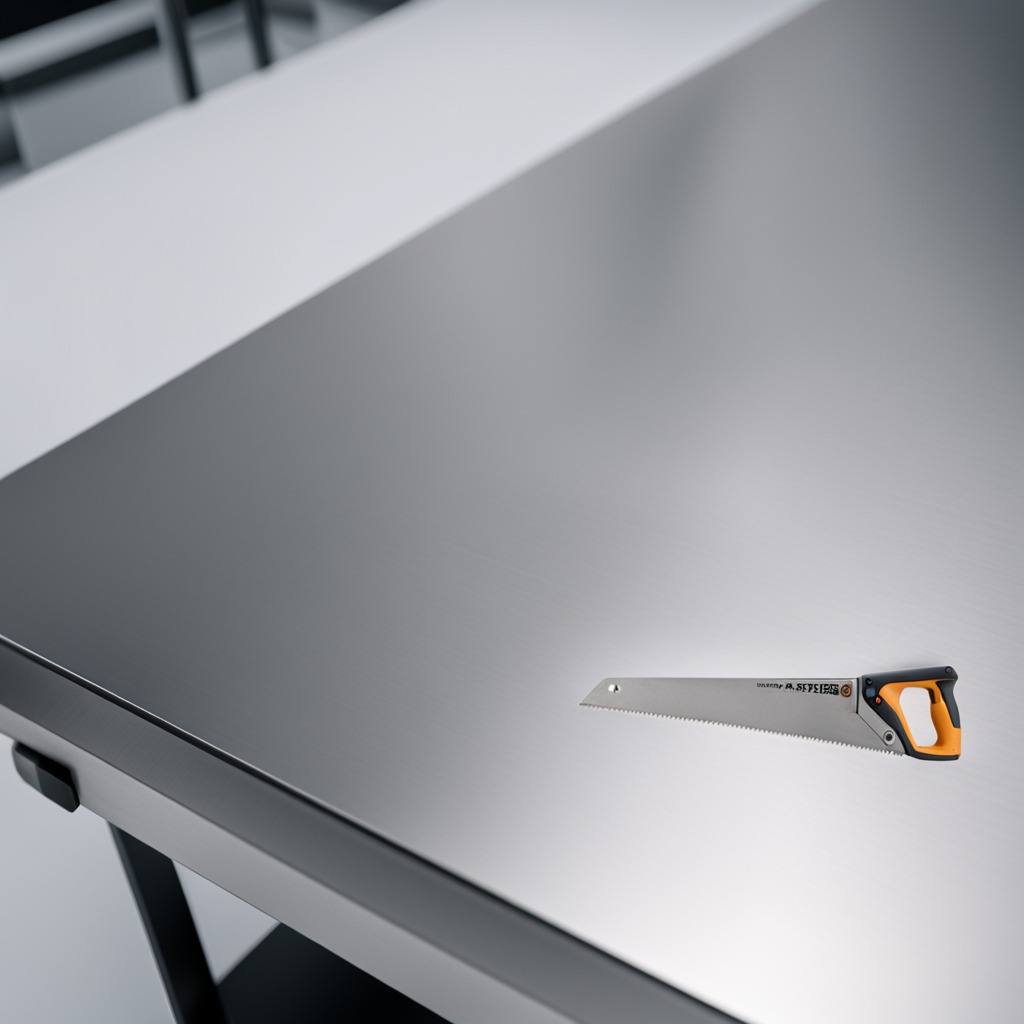
A handheld metal saw is lying on a stainless steel table in a high-end prototyping lab.